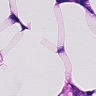
Metastatic tissue present: no